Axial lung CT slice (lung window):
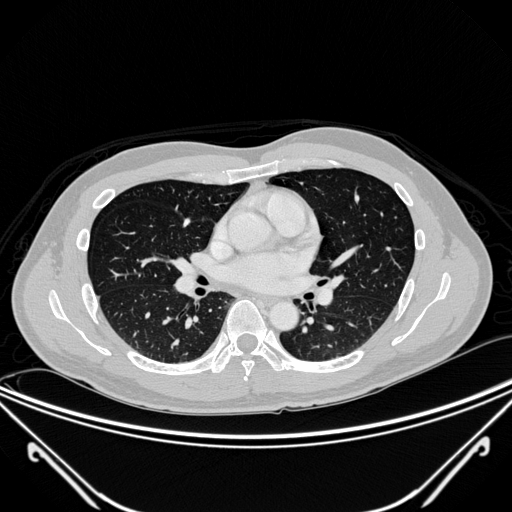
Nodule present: no